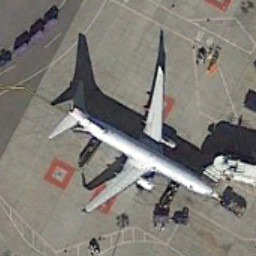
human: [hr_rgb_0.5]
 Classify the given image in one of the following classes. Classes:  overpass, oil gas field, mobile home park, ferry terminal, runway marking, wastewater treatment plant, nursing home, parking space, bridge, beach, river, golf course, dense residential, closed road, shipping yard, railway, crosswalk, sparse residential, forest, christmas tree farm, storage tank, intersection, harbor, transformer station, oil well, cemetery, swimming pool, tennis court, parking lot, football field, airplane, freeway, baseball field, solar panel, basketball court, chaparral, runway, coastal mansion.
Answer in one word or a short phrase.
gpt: airplane